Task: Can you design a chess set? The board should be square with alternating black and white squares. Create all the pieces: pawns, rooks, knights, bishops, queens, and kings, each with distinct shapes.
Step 61:
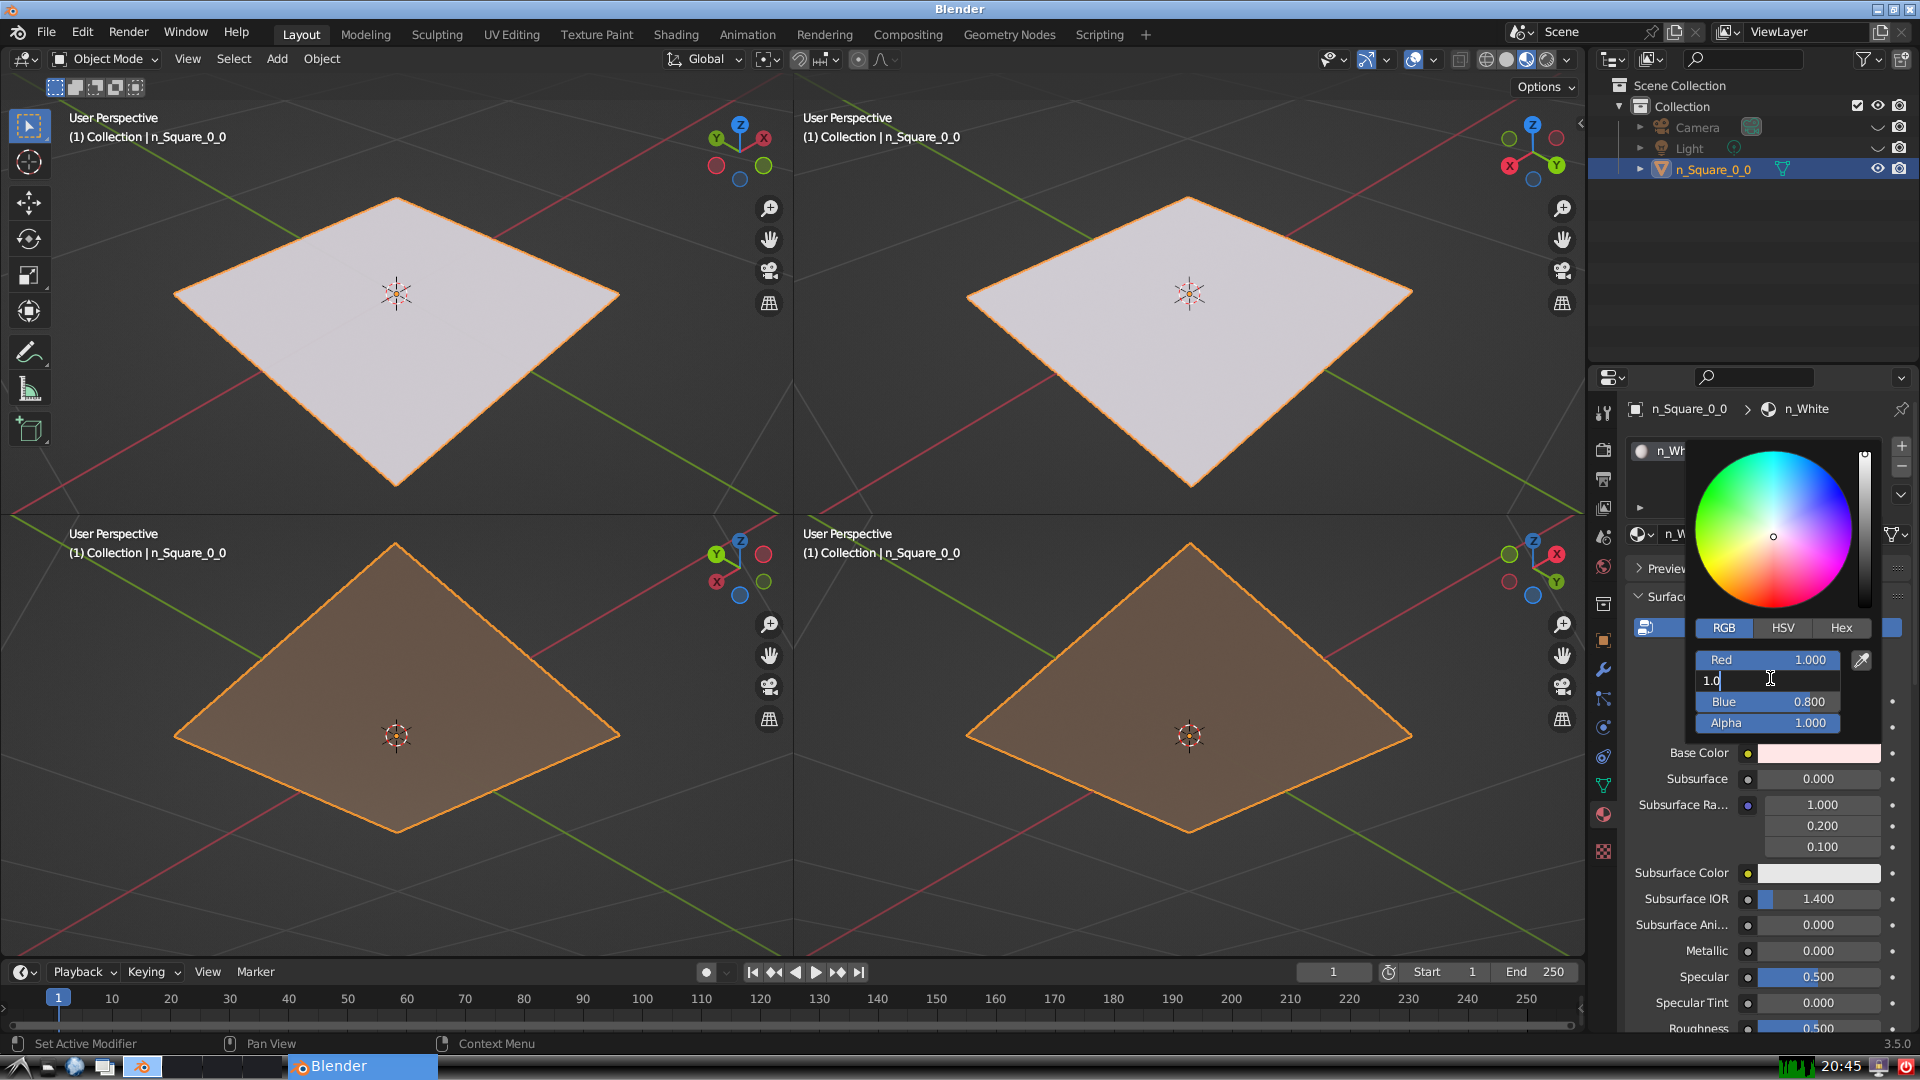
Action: {"key_press": ['Return']}